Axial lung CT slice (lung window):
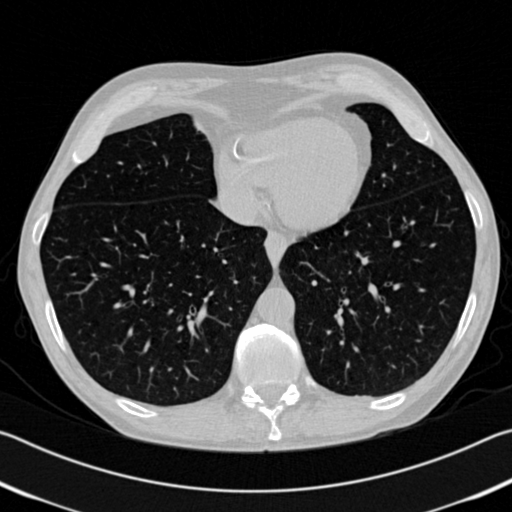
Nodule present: no